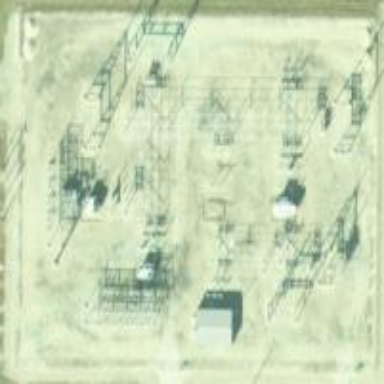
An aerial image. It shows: Distribution substation surrounded by fence.